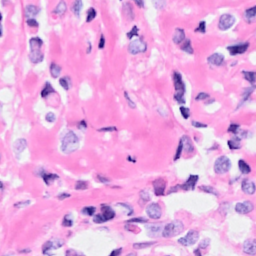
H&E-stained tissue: Breast